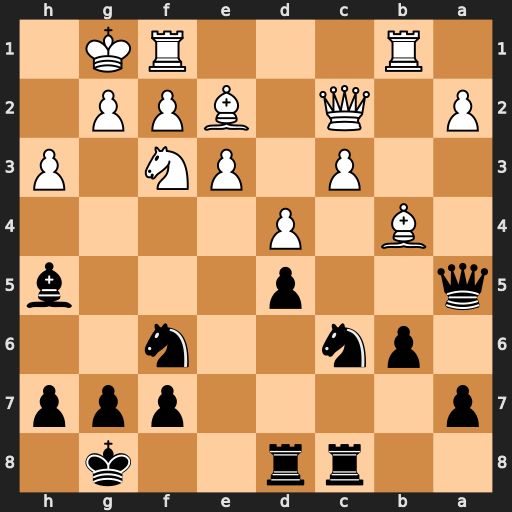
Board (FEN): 2rr2k1/p4ppp/1pn2n2/q2p3b/1B1P4/2P1PN1P/P1Q1BPP1/1R3RK1
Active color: b
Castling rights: -
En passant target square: -
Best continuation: Nxb4 cxb4 Rxc2 bxa5 Rxe2